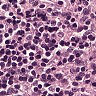
Metastatic tissue present: no